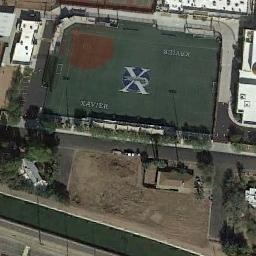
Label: baseball_diamond